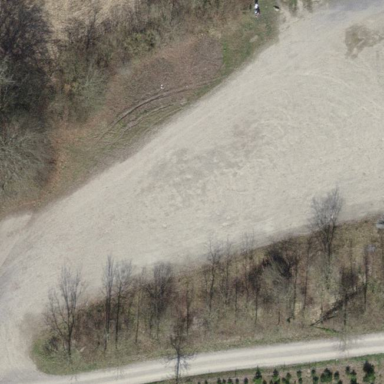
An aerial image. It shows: Parking area with gravel surface.